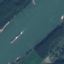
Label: River